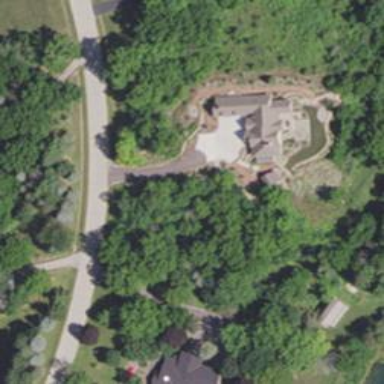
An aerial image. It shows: Driveway.